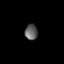
Tissue: prostate
Cell type: Fibroblasts
Senescence score: 0.7158
Nuclear area (px): 198
Mean DAPI intensity: 94.071